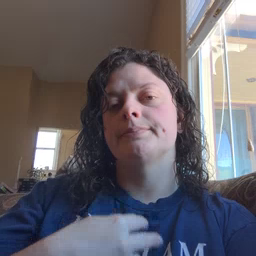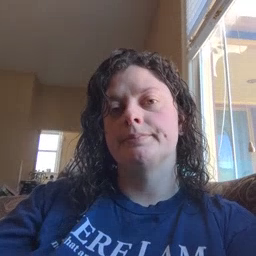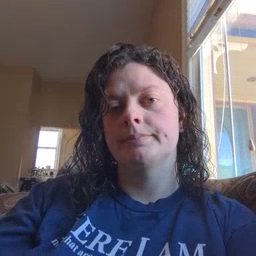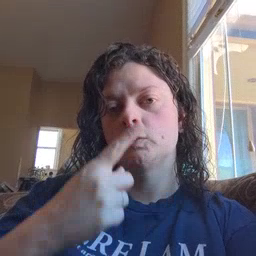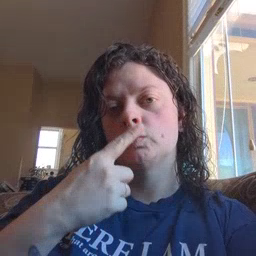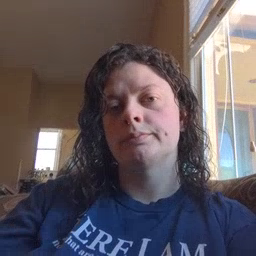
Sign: nose